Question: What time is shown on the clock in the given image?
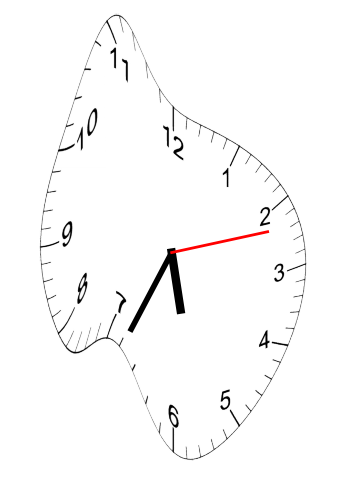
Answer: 05:34:12